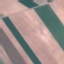
Land use / land cover class: AnnualCrop